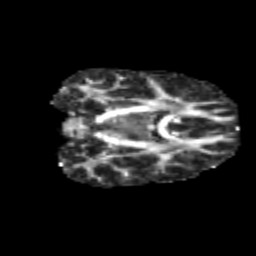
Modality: FA
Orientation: coronal
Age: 12
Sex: female
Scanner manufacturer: siemens
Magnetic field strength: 3 T
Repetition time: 3.8 s
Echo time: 0.07 s